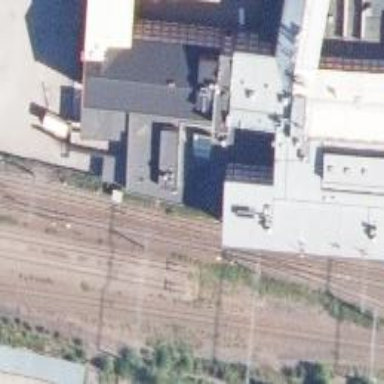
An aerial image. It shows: Railway signal.